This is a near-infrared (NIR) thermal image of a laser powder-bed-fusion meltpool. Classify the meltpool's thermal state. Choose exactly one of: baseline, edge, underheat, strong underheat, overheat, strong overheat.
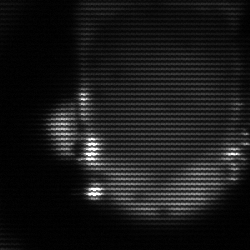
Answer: baseline